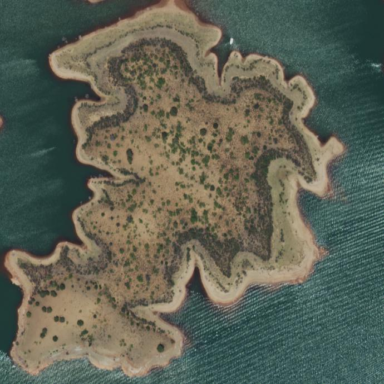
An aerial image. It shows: Island.